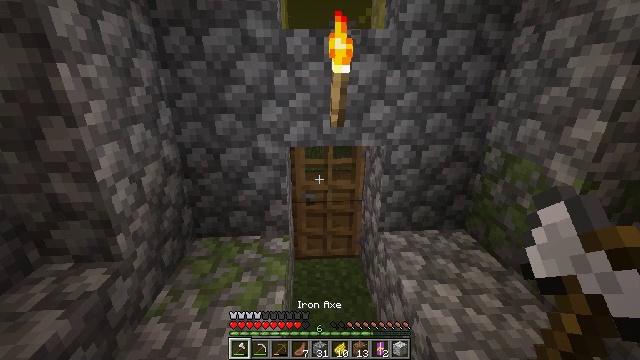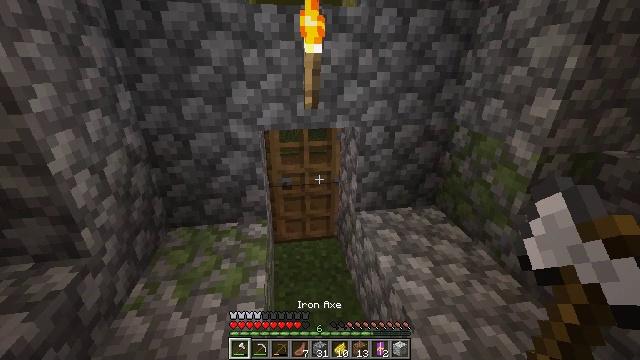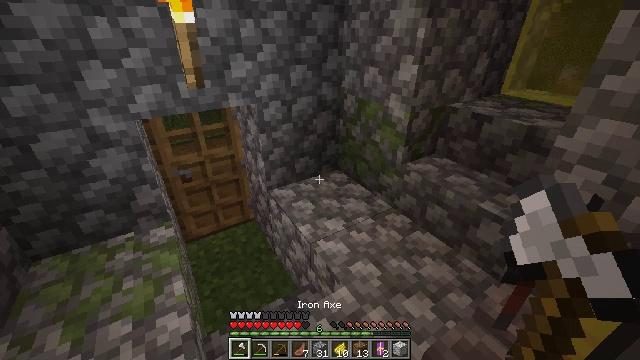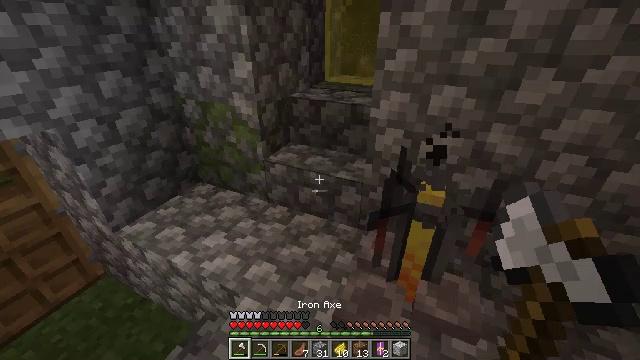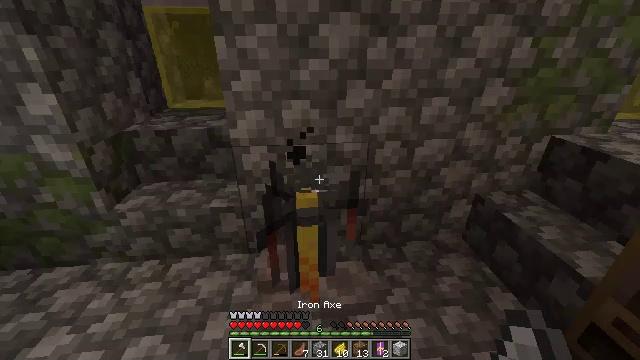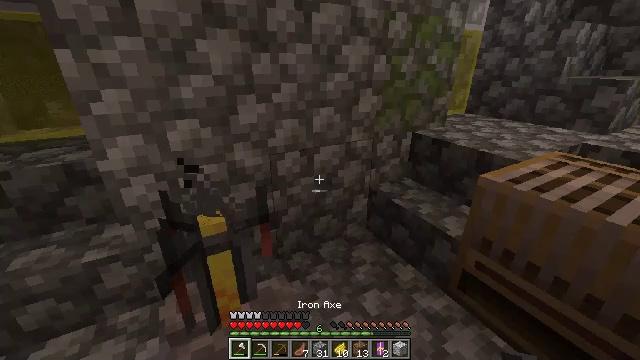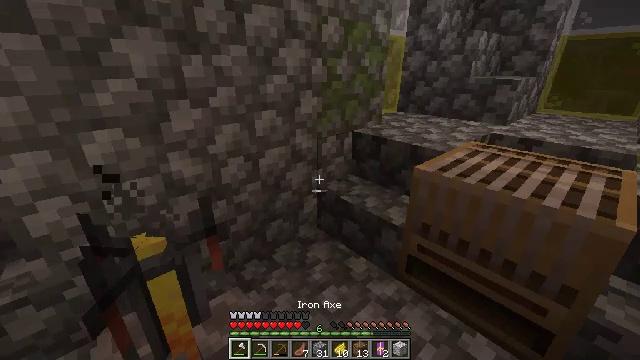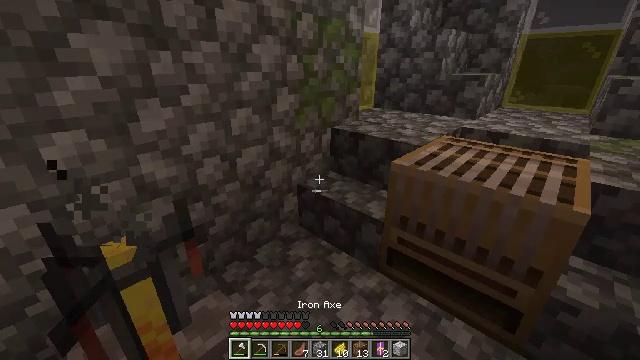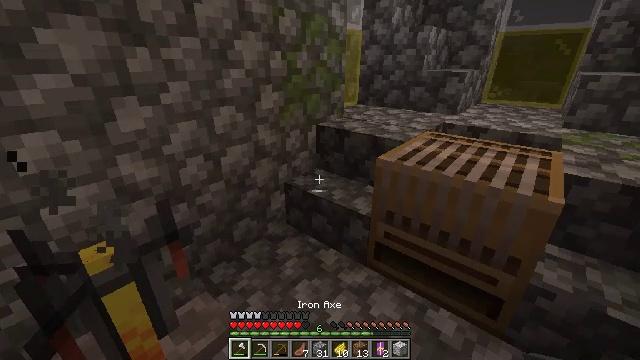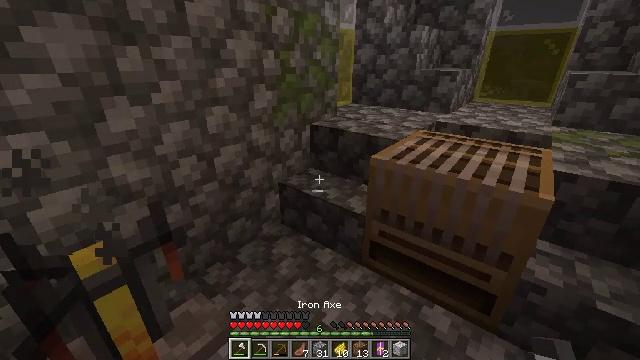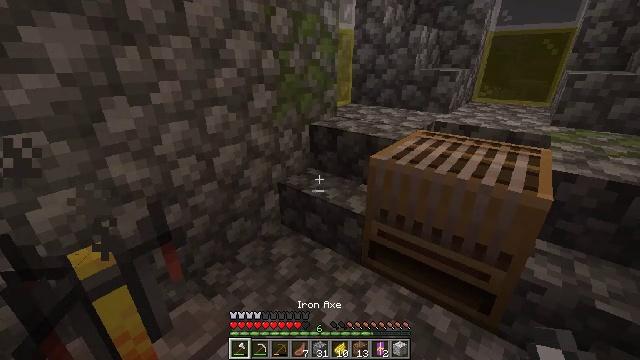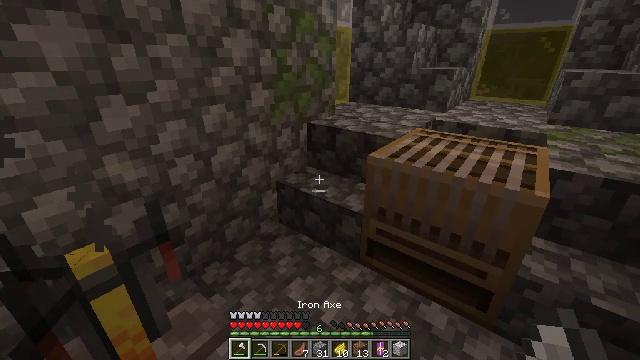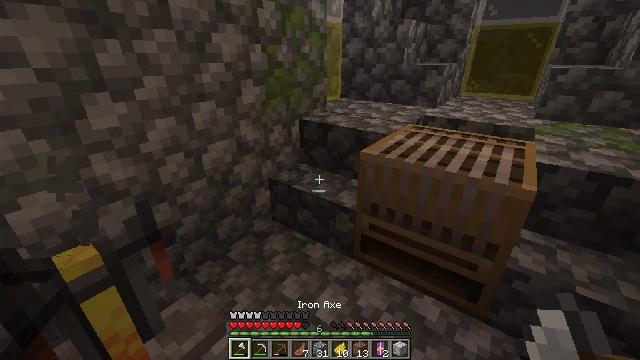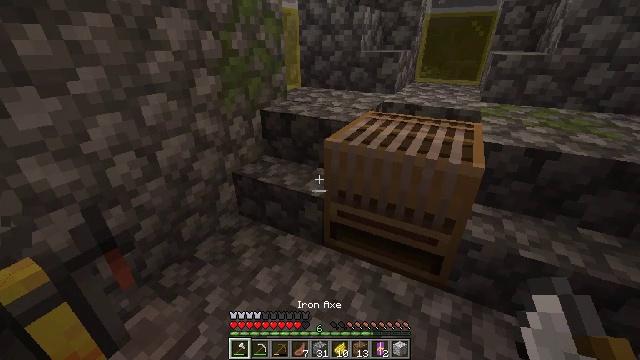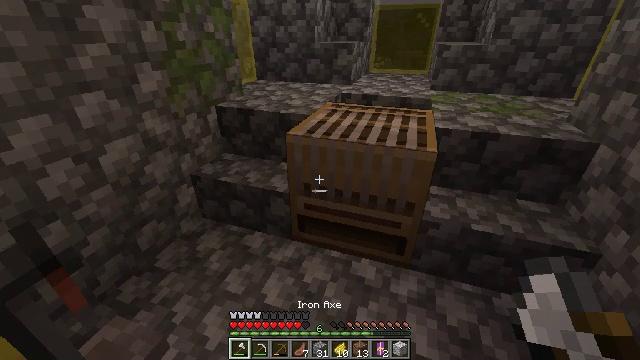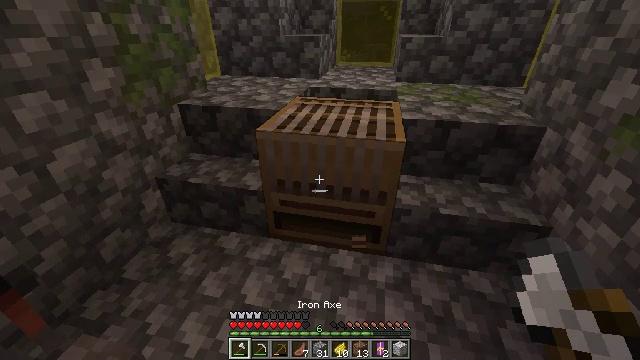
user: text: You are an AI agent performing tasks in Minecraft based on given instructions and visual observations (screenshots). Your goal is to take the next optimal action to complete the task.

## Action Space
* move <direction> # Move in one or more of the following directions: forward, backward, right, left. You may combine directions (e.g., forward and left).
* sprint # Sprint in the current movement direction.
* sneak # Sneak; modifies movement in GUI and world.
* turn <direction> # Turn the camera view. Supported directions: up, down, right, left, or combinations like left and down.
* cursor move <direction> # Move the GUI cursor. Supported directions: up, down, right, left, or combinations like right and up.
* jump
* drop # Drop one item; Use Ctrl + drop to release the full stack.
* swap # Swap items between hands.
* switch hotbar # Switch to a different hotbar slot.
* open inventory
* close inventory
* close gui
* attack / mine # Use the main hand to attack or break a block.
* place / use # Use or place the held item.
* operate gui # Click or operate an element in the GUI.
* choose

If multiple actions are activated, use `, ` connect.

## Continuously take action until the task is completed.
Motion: motion action
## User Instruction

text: Mine the loom block.
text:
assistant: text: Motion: turn right and down
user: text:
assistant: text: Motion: turn right and down
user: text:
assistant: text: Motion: turn right
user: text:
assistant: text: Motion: turn right and up
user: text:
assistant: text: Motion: turn right and up
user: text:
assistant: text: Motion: turn right
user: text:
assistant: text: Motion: turn right
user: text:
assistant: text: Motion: turn right
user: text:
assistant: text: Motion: turn right
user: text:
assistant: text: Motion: no_op
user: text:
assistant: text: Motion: no_op
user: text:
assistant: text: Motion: turn right
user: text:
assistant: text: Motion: turn right and down
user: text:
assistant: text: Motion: turn right and down
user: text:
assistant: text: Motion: turn right and down, attack / mine
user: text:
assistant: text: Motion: turn right, attack / mine
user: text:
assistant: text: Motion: attack / mine
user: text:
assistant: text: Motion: attack / mine
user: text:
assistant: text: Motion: attack / mine
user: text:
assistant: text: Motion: attack / mine
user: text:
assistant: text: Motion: attack / mine
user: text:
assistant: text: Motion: attack / mine
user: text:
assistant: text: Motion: attack / mine
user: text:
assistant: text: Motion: attack / mine
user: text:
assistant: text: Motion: attack / mine
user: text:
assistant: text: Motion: attack / mine
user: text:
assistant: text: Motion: attack / mine
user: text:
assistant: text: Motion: attack / mine
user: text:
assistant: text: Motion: move forward, attack / mine
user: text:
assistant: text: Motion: move forward